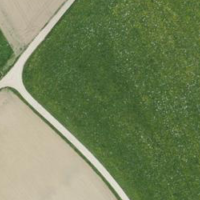
EUNIS habitat code: 25
Species observed at this site:
Melilotus albus